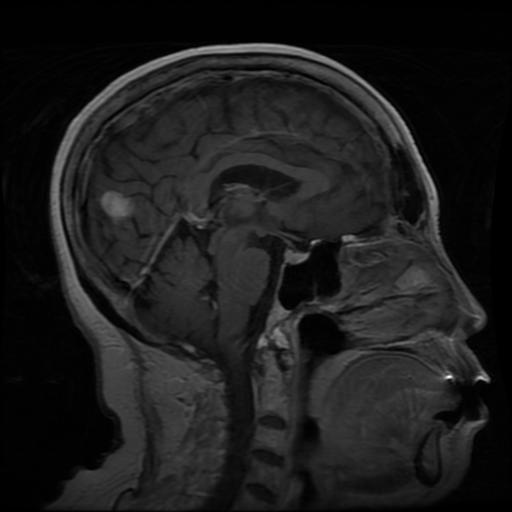
Label: meningioma